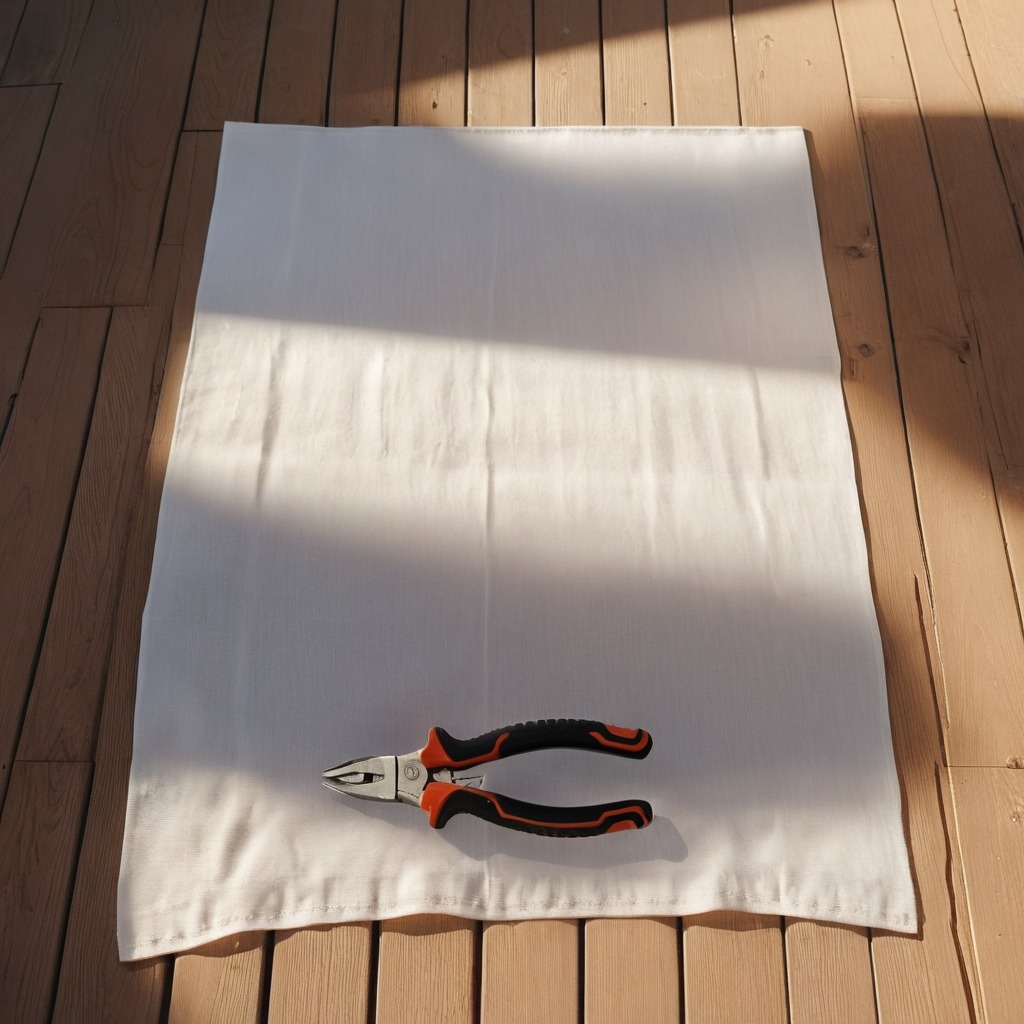
A plier lies on a wooden table in an outdoor workshop during daytime bright natural light soft shadows worn but beneath the cloth.